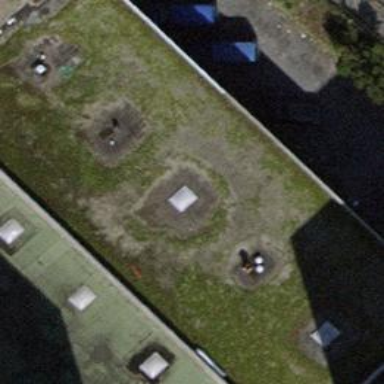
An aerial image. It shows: Part of building.